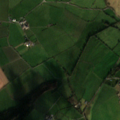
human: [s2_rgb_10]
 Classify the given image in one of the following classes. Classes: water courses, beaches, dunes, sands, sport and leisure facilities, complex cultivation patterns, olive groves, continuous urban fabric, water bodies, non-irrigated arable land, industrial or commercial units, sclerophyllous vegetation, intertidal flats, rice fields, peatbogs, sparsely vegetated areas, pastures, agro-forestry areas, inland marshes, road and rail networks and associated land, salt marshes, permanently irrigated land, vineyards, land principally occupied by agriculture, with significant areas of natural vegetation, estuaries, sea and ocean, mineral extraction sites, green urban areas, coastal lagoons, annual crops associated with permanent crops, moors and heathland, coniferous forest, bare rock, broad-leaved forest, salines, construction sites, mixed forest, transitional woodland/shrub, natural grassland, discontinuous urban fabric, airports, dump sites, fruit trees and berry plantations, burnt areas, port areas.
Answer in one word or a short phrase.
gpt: non-irrigated arable land, pastures